Question: In Azure how can multiple Web Roles read from the same Lucene.net index that is stored in Blob Storage?
BTW - I'm using the library from NuGet to persist my Lucene.net index to Azure Blob Storage.
The problem I'm encountering is outlined below in the following diagram:

One idea I had was to ensure that each of my Web Roles acted in "read only" mode, and did not ever write to the index. I could create a separate Worker Role to the writing. I'm not sure if that would work though.
Another idea I had was to make multiple copies of the index; one for each Web Role. It seems kind of inefficient though.
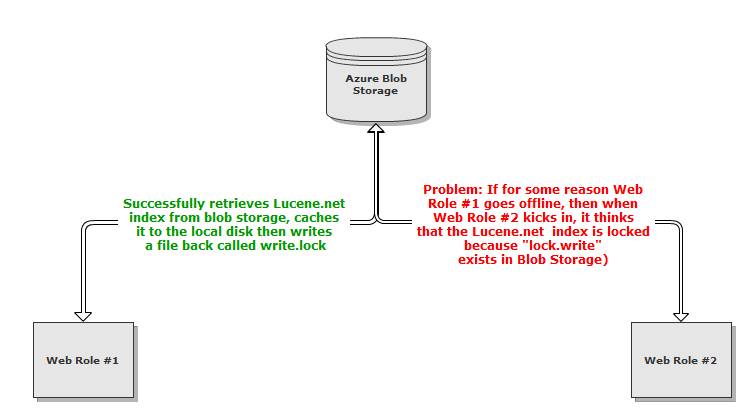
Answer: Your first idea is good. I would also suggest implementing a separate worker role to write to the index. Since Azure SLA required two servers per any role, you can implementing a queuing or blob leasing mechanism to ensure that two workers do not try to write to the index at the same time.